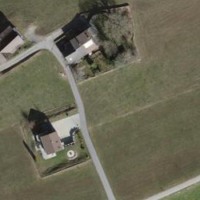
EUNIS habitat code: 24
Species observed at this site:
Milvus milvus
Corvus corone
Fringilla coelebs
Turdus viscivorus
Turdus merula
Milvus migrans